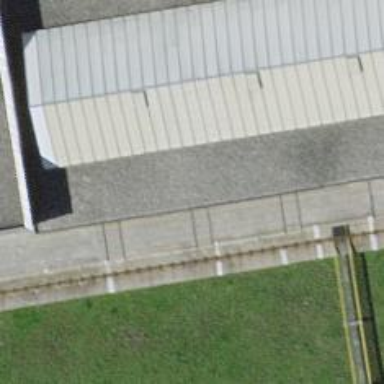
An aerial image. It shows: Single narrow-gauge railway track in service yard.